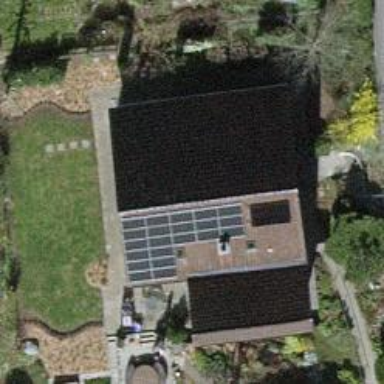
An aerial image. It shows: Solar power generator.